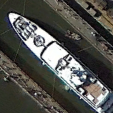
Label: Megayacht